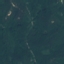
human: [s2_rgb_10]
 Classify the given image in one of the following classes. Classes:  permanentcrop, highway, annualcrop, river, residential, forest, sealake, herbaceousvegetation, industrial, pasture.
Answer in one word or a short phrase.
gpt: Forest